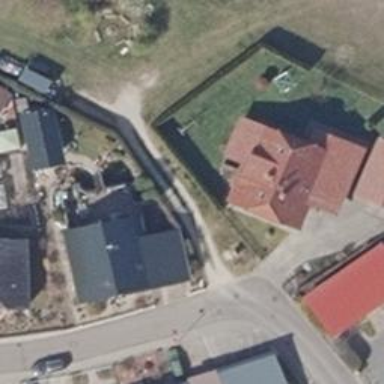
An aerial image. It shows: Driveway.